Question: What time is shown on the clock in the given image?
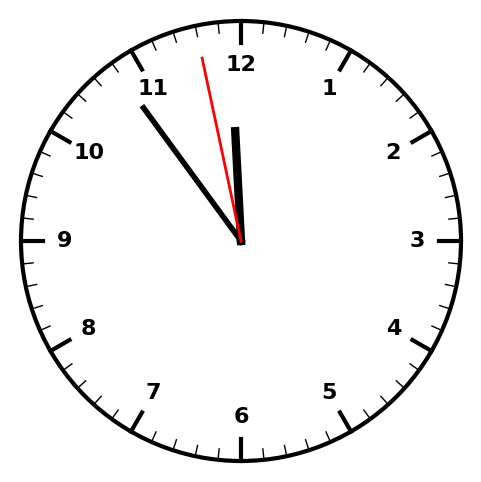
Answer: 11:53:58